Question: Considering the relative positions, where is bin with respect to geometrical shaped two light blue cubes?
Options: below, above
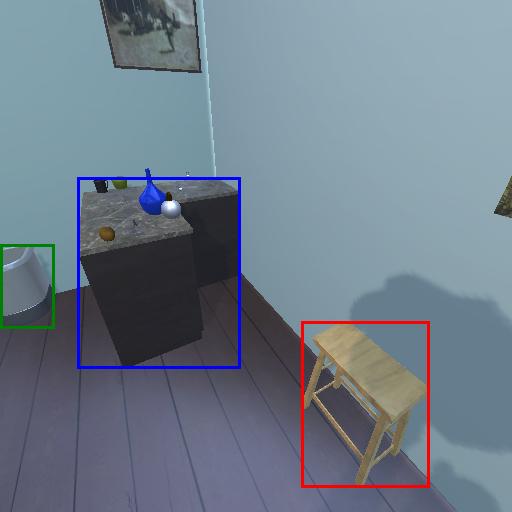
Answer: below